Field crop: maize
Growth stage: 2
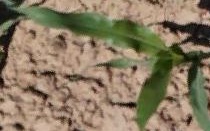
Species: maize